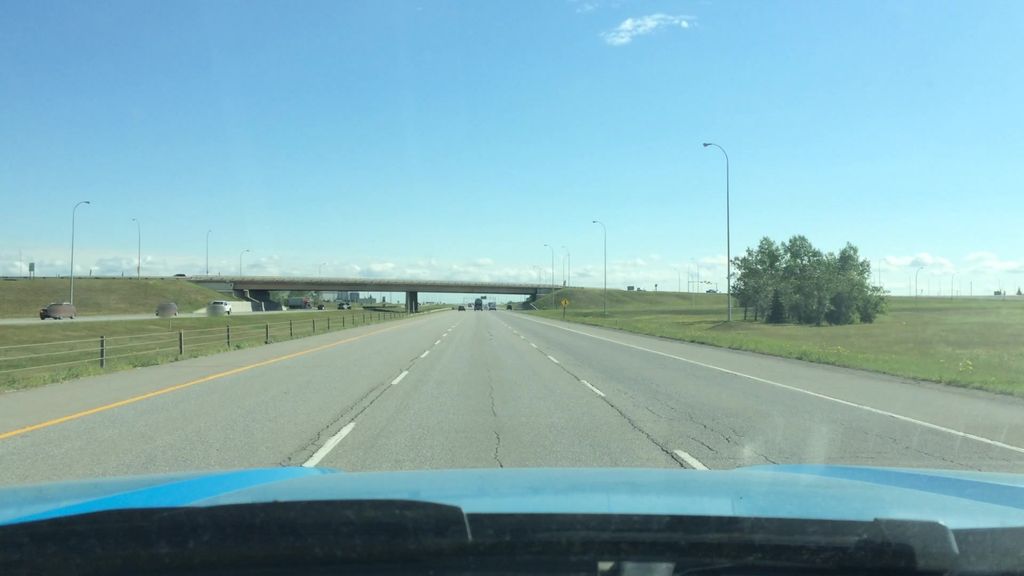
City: calgary